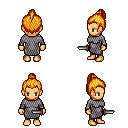
a pixel art fantasy rpg character, female body template, human, tanned skin, chain mail, teal pants, light blonde short topknot hairstyle, dagger, four views (front, back, left, right), 2x2 character sprite sheet, small pixel art, hard edges, no anti-aliasing